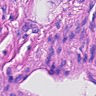
Metastatic tissue present: yes